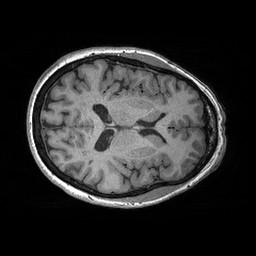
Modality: T1w
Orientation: axial
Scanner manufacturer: siemens
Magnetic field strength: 3 T
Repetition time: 2.3 s
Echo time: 0.00298 s